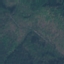
Label: Forest